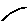
Label: line